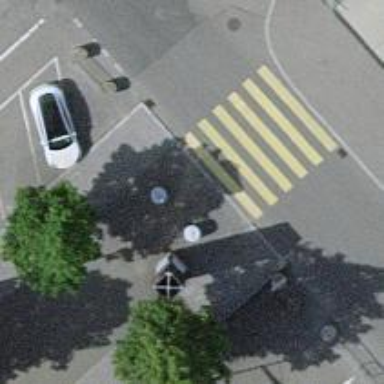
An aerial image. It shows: Pedestrian road with asphalt surface.